Question: I was using Xcode this afternoon and debugging an app on my device just fine. When I got home from the office and plugged in my phone to keep working, XCode would no longer let me debug on my device. The error I received was:
'''
Error Starting Executable. No provisioned iOS device is connected.
'''
So I hopped over to the Organizer, and here is what I saw:

So what gives? Anyone seen this before?
Thanks!
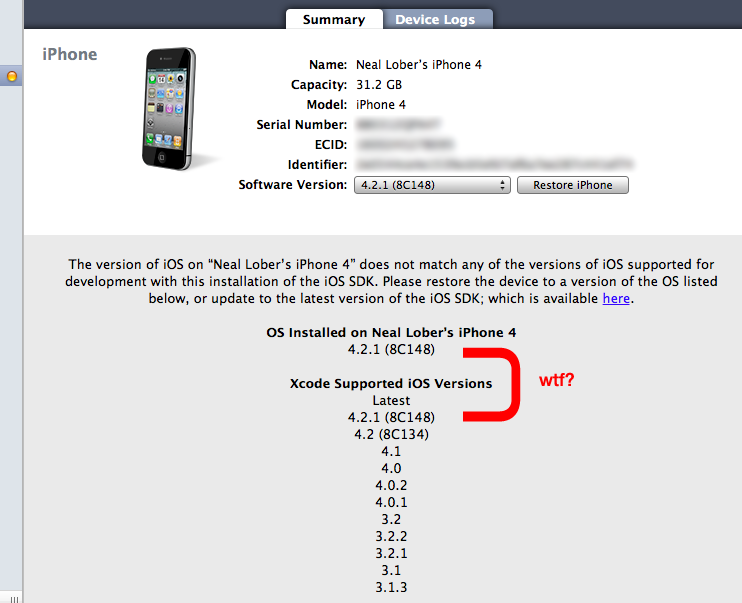
Answer: Well I don't know why this helped, but if anyone else sees this thread the thing that "fixed" the problem was to remove the SDK from my machine, restart XCode, then plug in the device. XCode then popped up an alert view asking to collect the debugging symbols from the device, which I allowed it to do. From then on it worked like a charm.